Question: I was using react datePicker and fixed-data-table-2 for my project. When I open the calendar, it shows behind table head. Here is the code for CSS file:
'''
.ui-datepicker {
z-index: 9999 !important;
}
.table{
z-index: -1000 !important;
}
'''
Here is React Code for DatePicker:
'''
<div className='ui-datepicker'>
<DatePicker
selected={this.state.startDate}
selectsStart
startDate={this.state.startDate}
endDate={this.state.endDate}
onChange={this.onFilterStart}
/>
</div>
'''
Here is shortcut code for Table:
'''
<div className='table'>
<Table
rowHeight={50}
rowsCount={tableData.getSize()}
width={1000}
maxHeight={1800}
height={700}
groupHeaderHeight={30}
headerHeight={50}
onColumnResizeEndCallback={this.resizeEndCallback}
isColumnResizing={false}
>
<ColumnGroup
header={<Cell>Basic Info</Cell>}>
<Column columnKey='menuTranslation'
header={ <SortHeaderCell
languageChosen={this.state.languageChosen}
onSortChange={this.sortChange}
sortDir={colSortDirs.foodName}>Food
Name</SortHeaderCell>}
isResizable={true}
width={columnWidths.foodName}
cell={<MyTextCell data={tableData}
field='menuTranslation' col="menuTranslation" />}
/>
<div>
'''
This is the image for the problem:

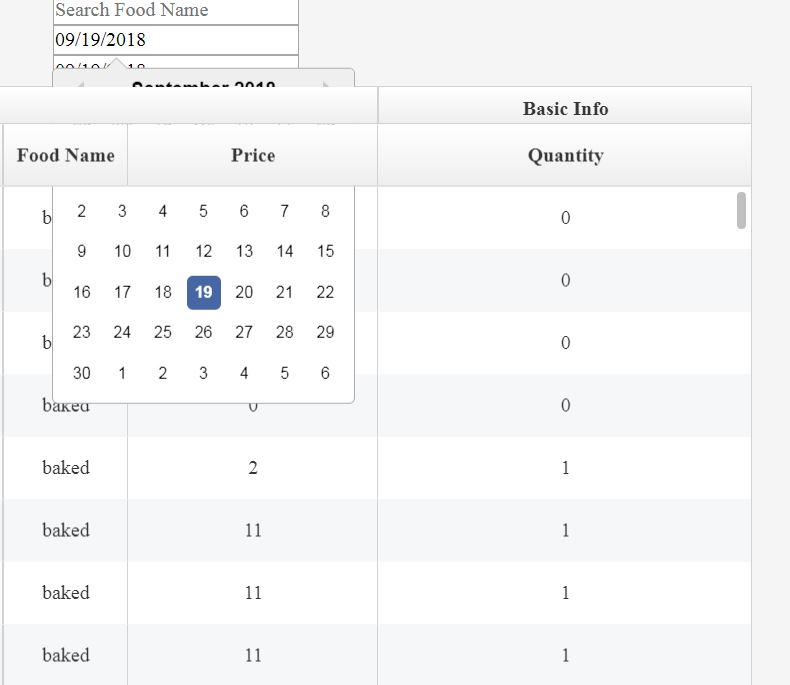
Answer: Try setting the z-index on '.react-datepicker-popper' instead of on datepicker. That's the className that react-date-picker uses on the popup it creates.
'''
.react-datepicker-popper {
z-index: 9999 !important;
}
'''